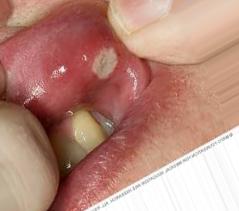
Condition: Mouth Ulcer